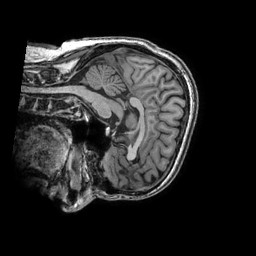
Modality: T1w
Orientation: sagittal
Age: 30
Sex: male
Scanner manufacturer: ge
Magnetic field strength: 3 T
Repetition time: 0.009139 s
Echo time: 0.003788 s